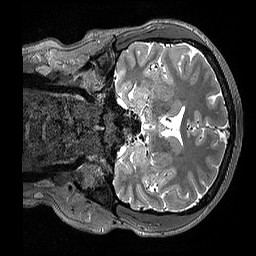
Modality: T2w
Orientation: coronal
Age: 27
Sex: female
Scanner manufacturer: siemens
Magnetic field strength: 3 T
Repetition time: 3.2 s
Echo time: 0.408 s